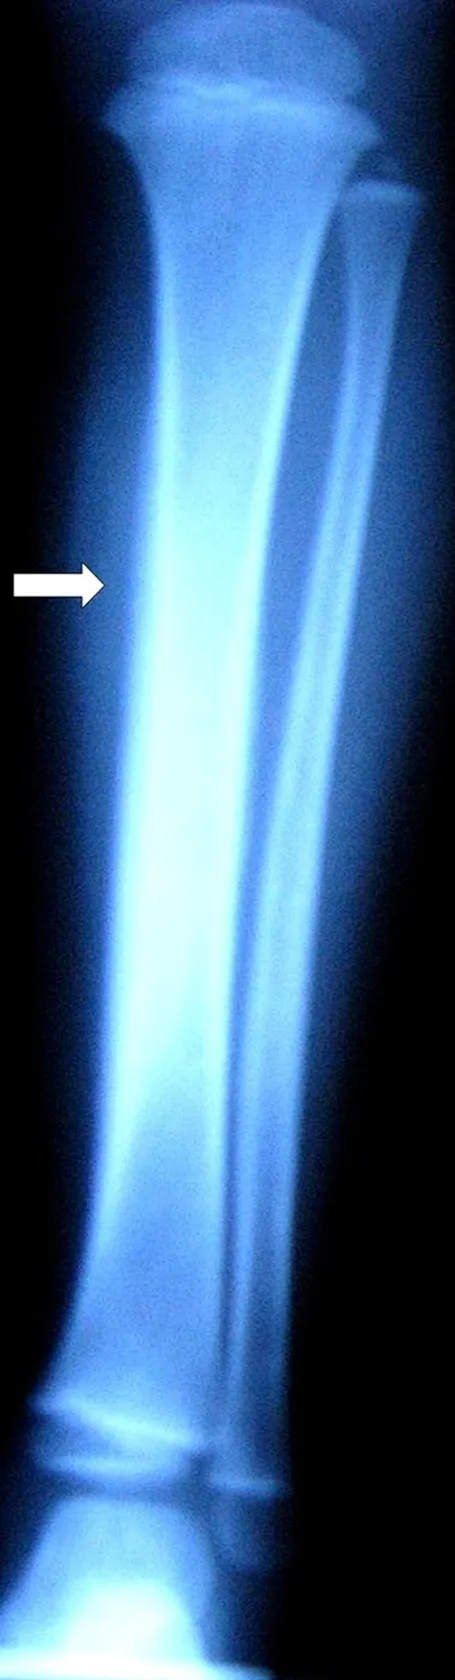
Right leg simple X-ray shows periosteal elevation.
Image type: radiology (x_ray)